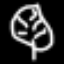
Label: leaf